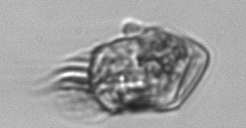
Label: Strombidium_inclinatum